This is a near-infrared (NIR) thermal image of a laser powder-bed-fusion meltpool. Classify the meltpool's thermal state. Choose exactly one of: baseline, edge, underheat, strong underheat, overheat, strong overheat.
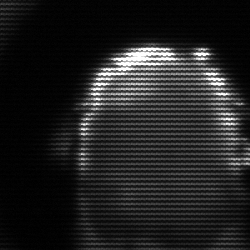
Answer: baseline